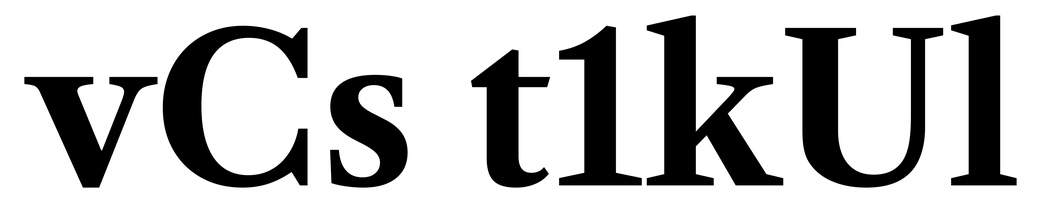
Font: LibreCaslonText_Bold